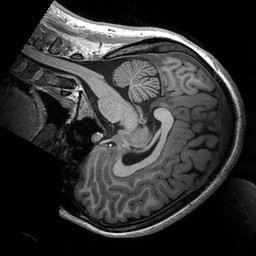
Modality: T1w
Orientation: sagittal
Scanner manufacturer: siemens
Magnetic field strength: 3 T
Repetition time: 2.53 s
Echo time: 0.00288 s